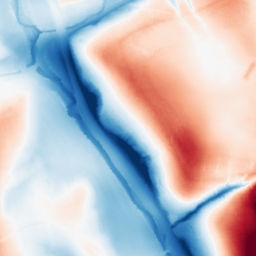
Category: classical
Decomposition family: gaussian_anisotropic
Decomposition parameters: sigma_x: 50
sigma_y: 5
Upsampling method: regularized
Upsampling parameters: scale: 2
lambda_reg: 0.001
Upsampling scale: 2